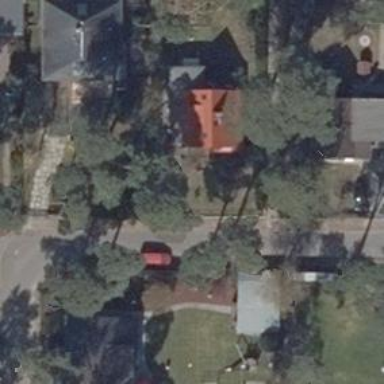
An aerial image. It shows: Driveway.